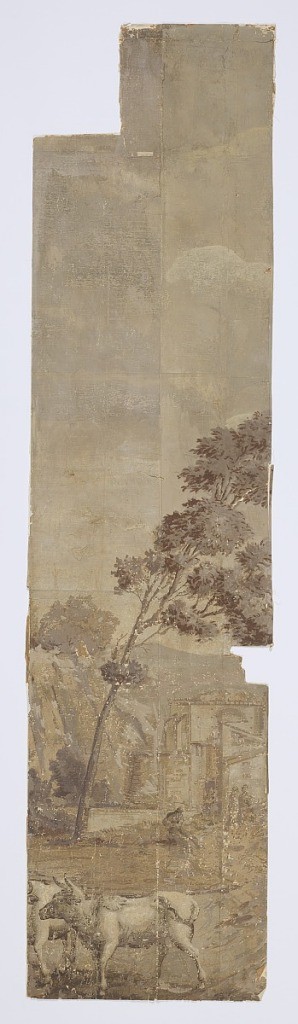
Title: "Vues d'Italie" [Bay of Naples]
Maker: Dufour et Leroy
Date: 1815–20
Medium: Block-printed
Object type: Scenic
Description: In sepia tones. A tree rises up over some architecture, a few figures are in front of building. A large cow or steer is in the foreground.